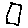
Label: square